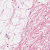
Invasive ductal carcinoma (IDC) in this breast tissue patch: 0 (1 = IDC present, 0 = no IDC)